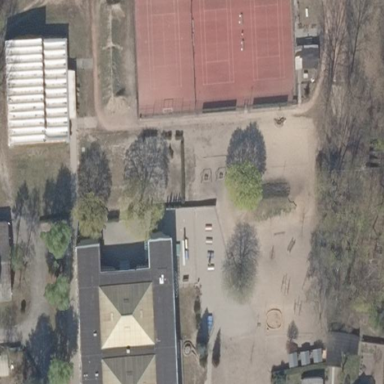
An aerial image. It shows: School.